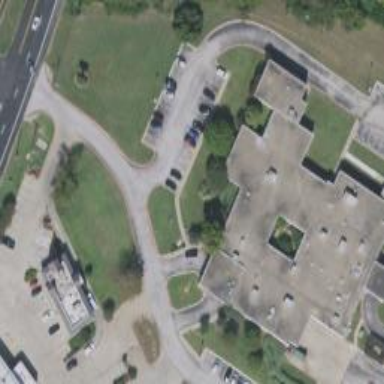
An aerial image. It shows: Hospital building.